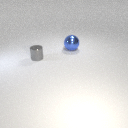
small gray metal cylinder to the left of large blue metal sphere